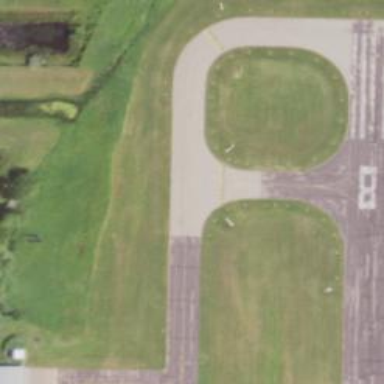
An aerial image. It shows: Image of taxiway at airport.